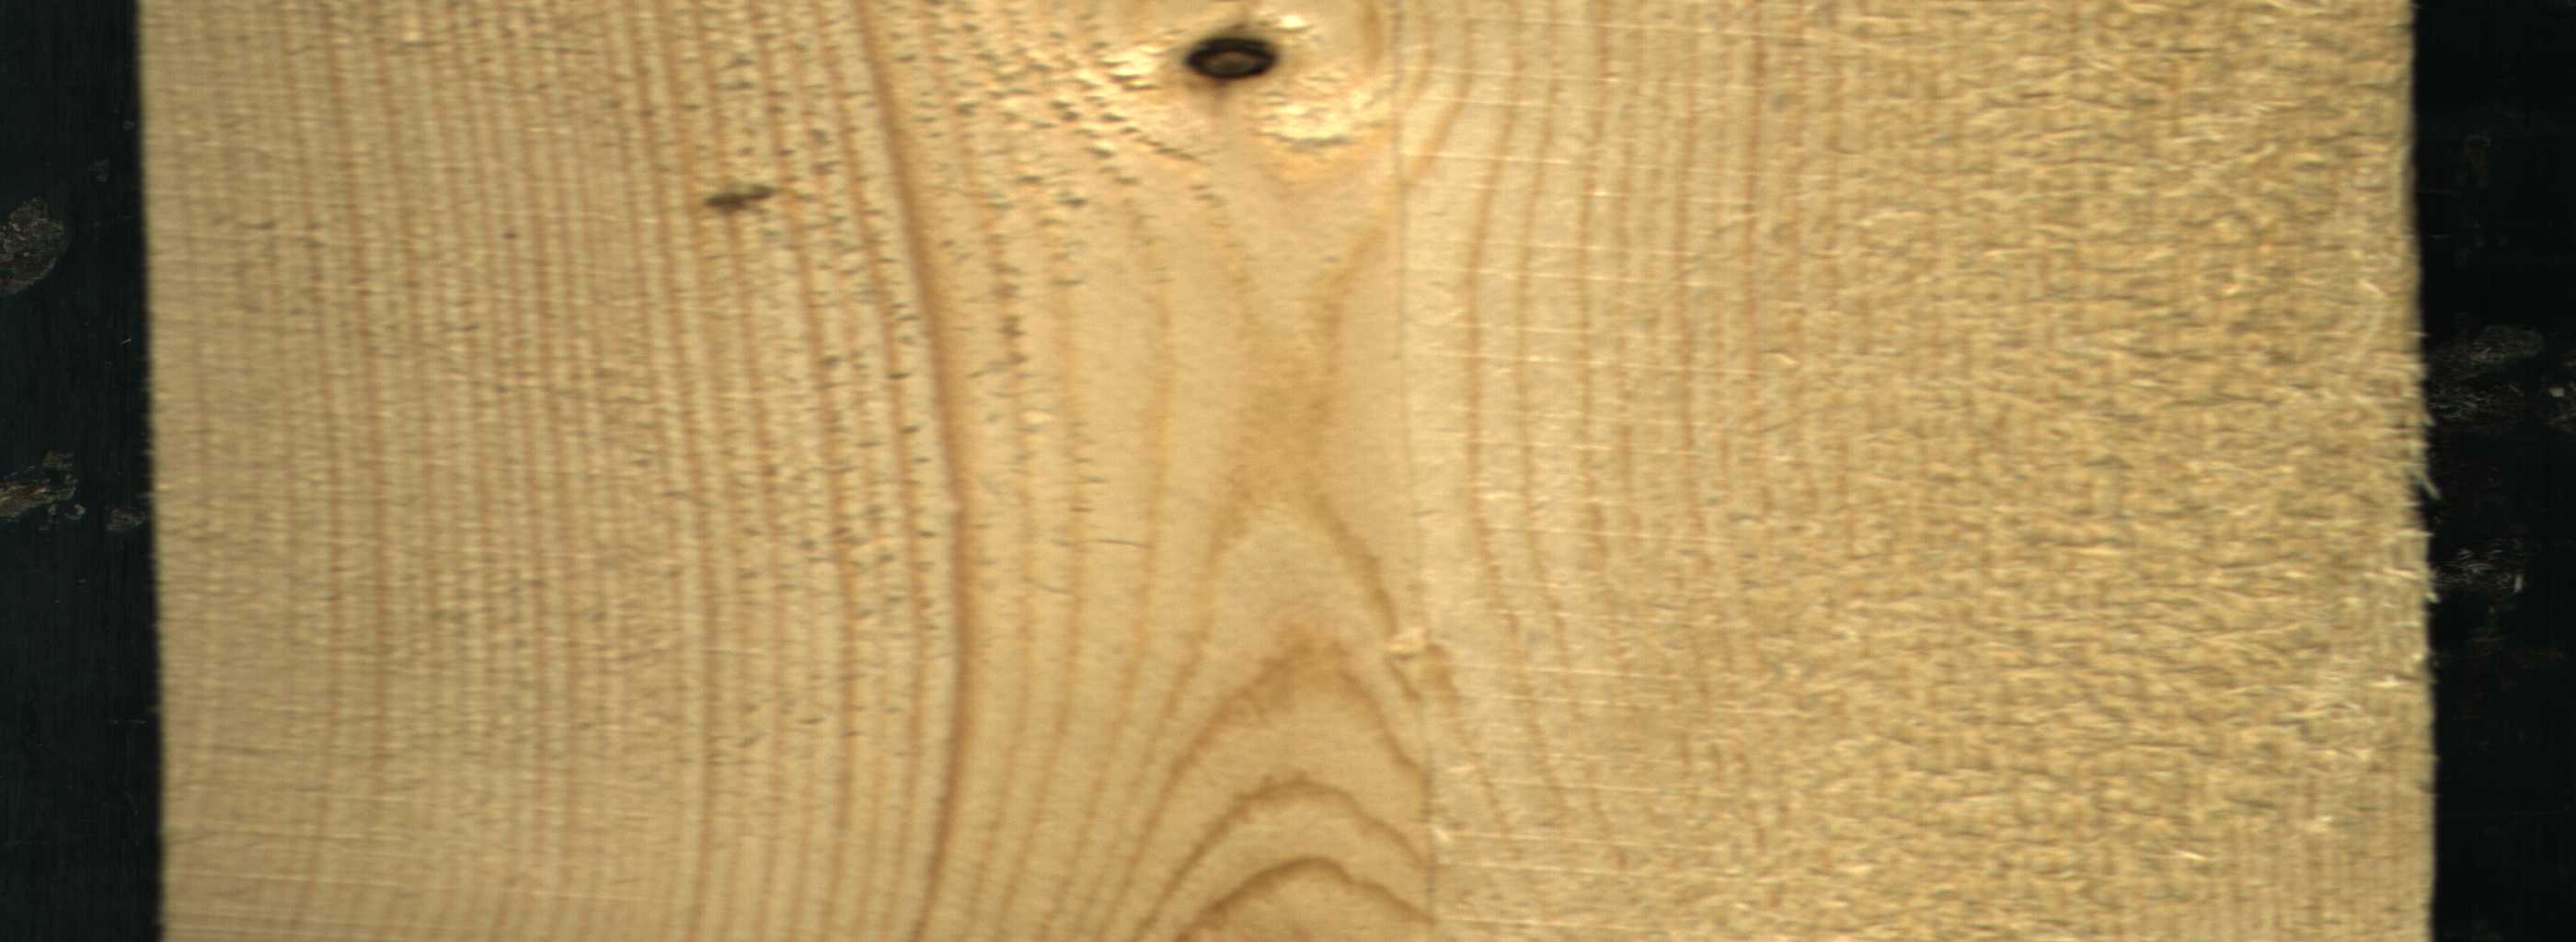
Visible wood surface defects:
Dead_Knot